Question: I am currently manually walking the tree instead doing a tree grammar using ANTLR/CommonTree. I have done some transformations and I would like to move some of them to the parent of that tree. It can also happen be the root.
Example:
Say this AST, I would like to move all VARDECL statement inside BLOCK to the root of the tree.

Doing so: I get an exception
'''
Exception in thread "main" java.util.ConcurrentModificationException
at java.util.ArrayList$Itr.checkForComodification(Unknown Source)
at java.util.ArrayList$Itr.next(Unknown Source)
'''
Any idea how can I go around this problem? Thanks in advance!
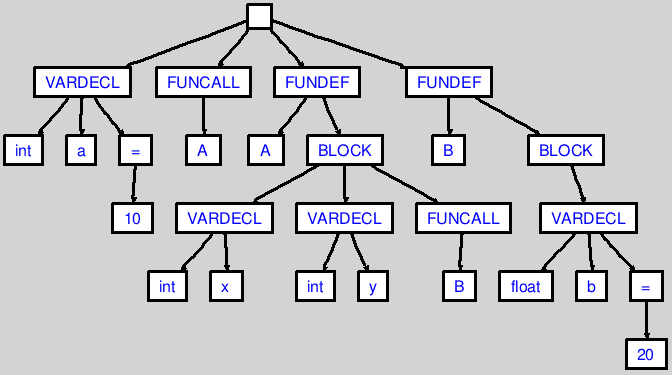
Answer: That rather sounds like a Java problem. It seems you are manipulating an ArrayList (insert/delete) while your enumerating it. If you want to remove nodes collect the candidates first in a separate list. Then iterate over that candidate list and remove any candidate from the original list.